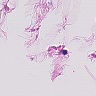
Metastatic tissue present: no